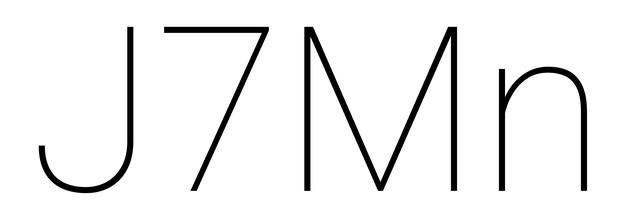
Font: Roboto_Thin